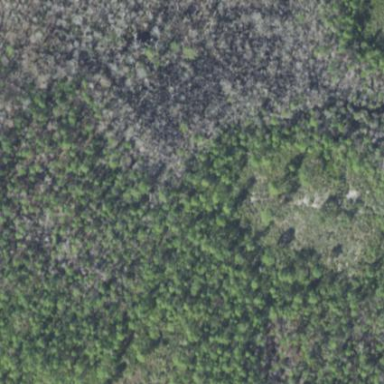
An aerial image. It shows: Patch of scrub vegetation.